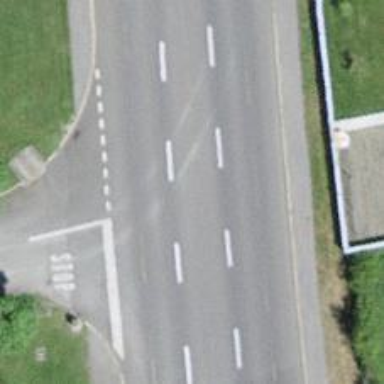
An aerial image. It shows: Primary highway.